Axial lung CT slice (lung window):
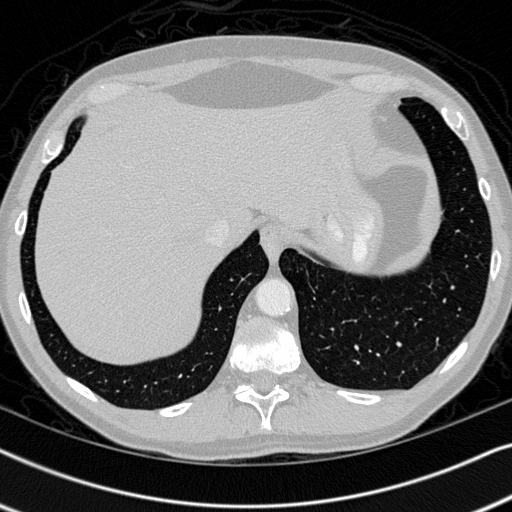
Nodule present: no